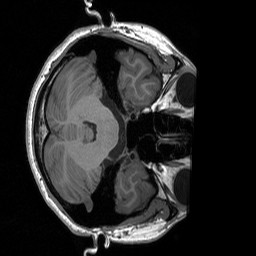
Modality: T1w
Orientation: axial
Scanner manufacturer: siemens
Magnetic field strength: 3 T
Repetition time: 1.76 s
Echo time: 0.0022 s